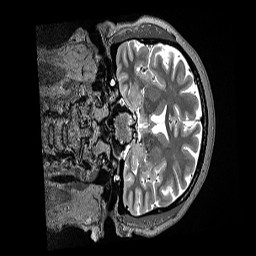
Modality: T2w
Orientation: coronal
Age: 47
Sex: female
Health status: ill
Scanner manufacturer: siemens
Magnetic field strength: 3 T
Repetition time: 3.2 s
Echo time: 0.564 s